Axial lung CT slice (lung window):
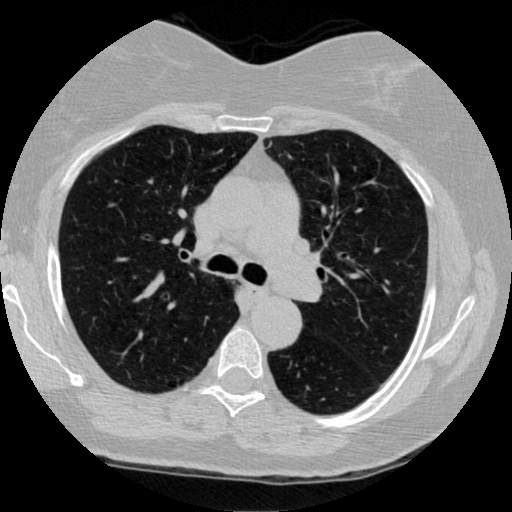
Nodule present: no